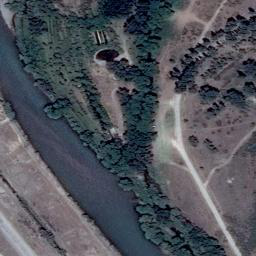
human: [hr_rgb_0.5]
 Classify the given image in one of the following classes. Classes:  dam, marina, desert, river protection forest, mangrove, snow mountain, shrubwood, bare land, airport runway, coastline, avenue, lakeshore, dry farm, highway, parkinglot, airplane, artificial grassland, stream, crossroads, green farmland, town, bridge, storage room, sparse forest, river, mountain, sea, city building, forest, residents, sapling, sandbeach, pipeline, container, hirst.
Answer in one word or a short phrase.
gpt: river